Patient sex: F
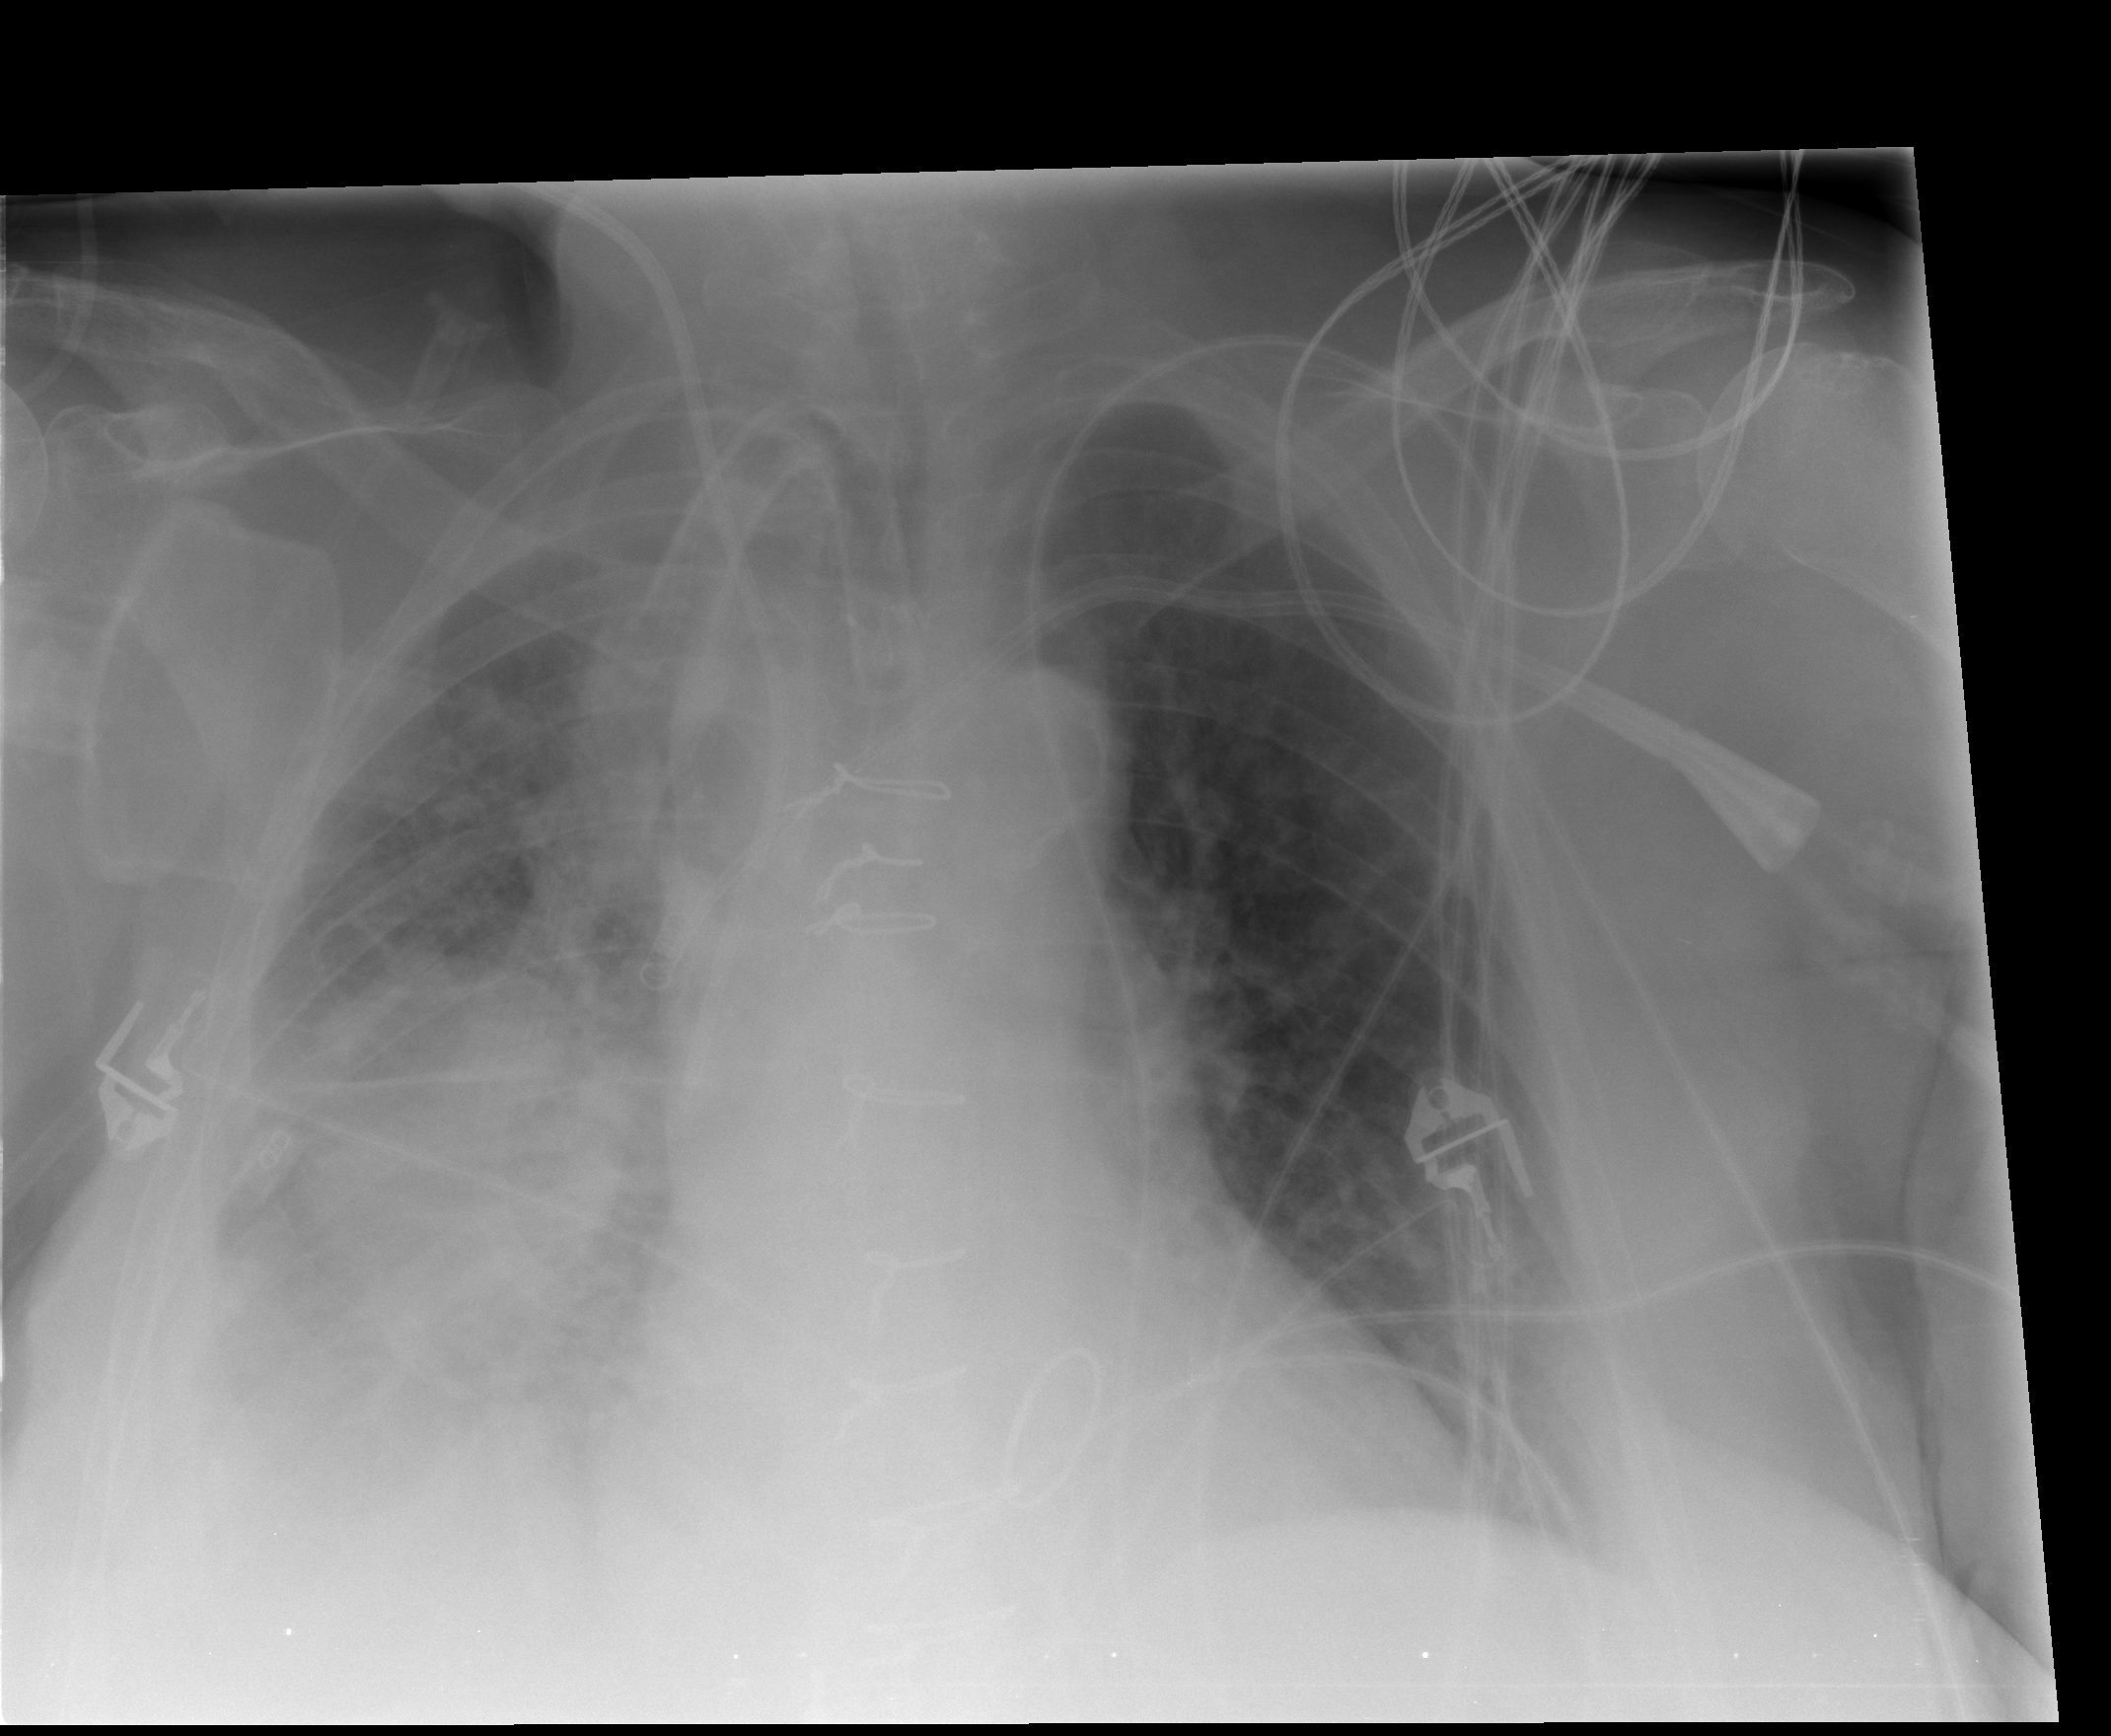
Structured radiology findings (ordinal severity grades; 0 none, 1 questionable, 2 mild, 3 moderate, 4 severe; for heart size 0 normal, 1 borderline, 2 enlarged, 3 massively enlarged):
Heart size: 2
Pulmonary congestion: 1
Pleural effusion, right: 3
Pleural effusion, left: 1
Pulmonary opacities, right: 3
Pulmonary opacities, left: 1
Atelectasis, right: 3
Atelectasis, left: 2